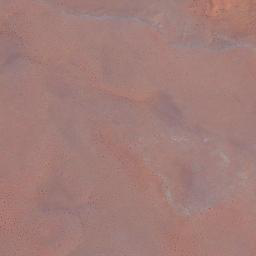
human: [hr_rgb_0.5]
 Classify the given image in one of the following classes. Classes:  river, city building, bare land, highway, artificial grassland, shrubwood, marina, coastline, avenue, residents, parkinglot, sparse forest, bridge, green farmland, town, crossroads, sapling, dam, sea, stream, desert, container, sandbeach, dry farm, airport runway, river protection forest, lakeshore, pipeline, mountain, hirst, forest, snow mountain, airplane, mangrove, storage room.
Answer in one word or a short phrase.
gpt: desert